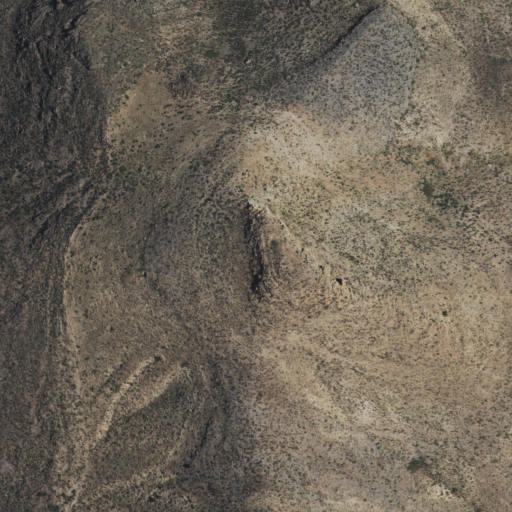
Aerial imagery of mountain in New Mexico named Black Mountain containing shrub and evergreen forest